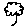
Label: tree